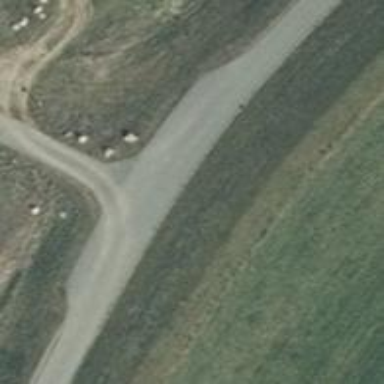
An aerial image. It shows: Passing place on the road.